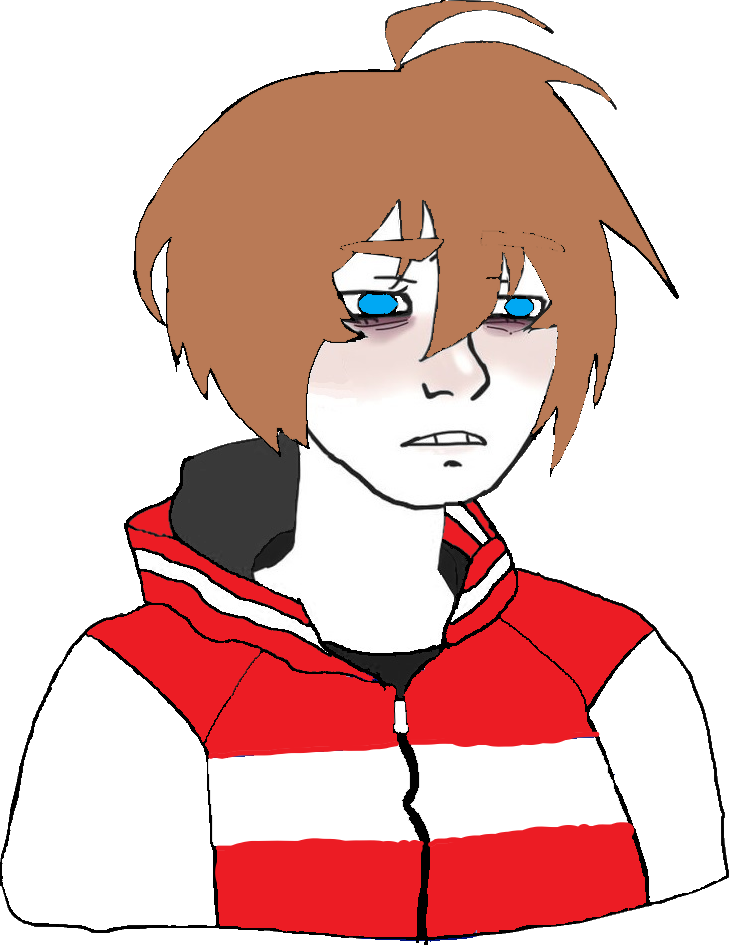
Label: 5_Twinkjak